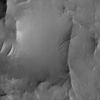
Label: not_dusty